Question: I'm trying to create something like this:

I looked many resources for that, but I still don't have idea how can I do it. Using CoreAnimation, Quartz2d or UIBezierPath I can draw a circle, but how can I draw a nice diagram with touch gesture's aid, using that? Maybe I wrong searched? If any tutorial, or sample code for this issue?
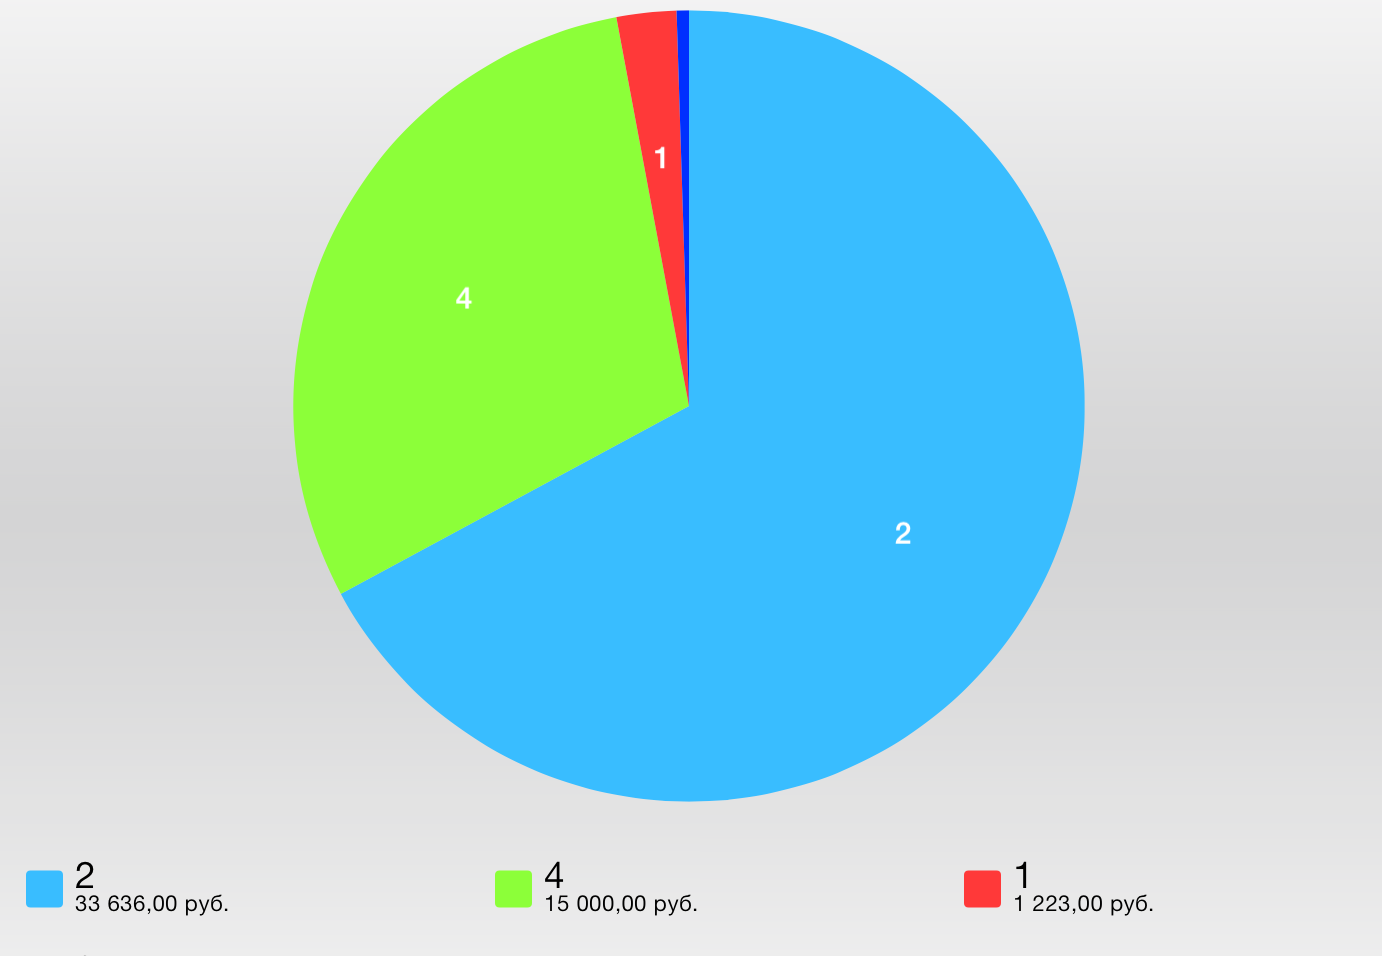
Answer: Best and easy library I used to draw pie chart with animation; MIM Chart Library for iOS
<URL>
Open source.